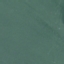
Land use / land cover: SeaLake